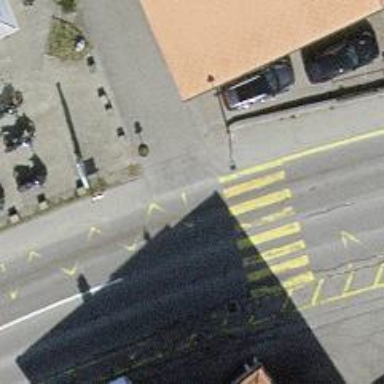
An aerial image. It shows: Marked crossing with zebra stripes on the road.